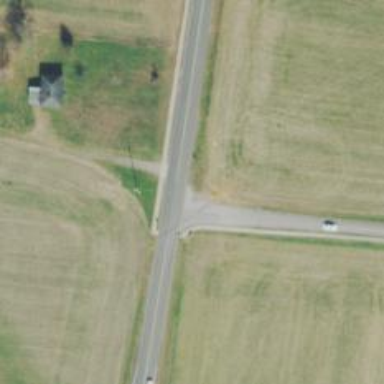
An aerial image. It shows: Unclassified road.